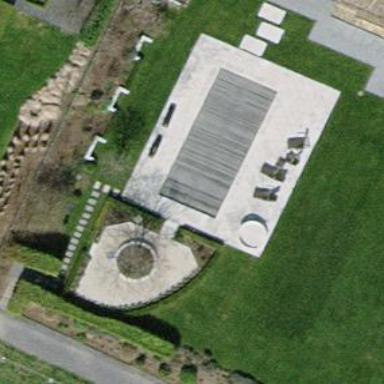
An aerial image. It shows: Swimming pool located in leisure land.